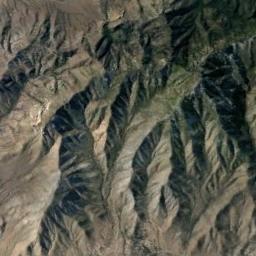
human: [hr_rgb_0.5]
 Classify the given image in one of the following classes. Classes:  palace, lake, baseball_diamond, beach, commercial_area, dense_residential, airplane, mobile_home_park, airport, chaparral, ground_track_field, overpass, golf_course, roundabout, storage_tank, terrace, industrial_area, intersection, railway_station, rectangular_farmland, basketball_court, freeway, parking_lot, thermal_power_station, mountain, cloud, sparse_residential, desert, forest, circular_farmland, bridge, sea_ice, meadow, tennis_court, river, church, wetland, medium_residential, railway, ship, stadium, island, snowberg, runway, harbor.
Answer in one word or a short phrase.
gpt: mountain